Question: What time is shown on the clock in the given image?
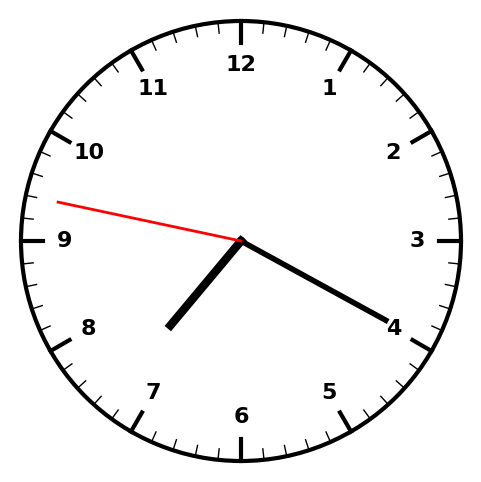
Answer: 07:19:47